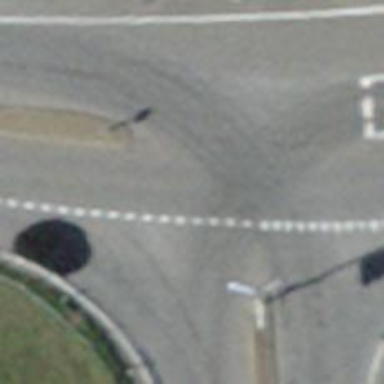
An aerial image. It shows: Asphalt road with primary link designation.